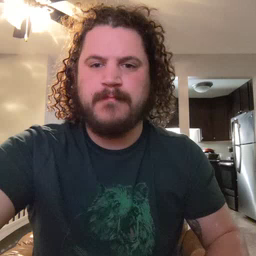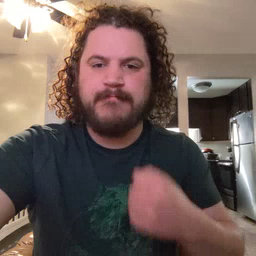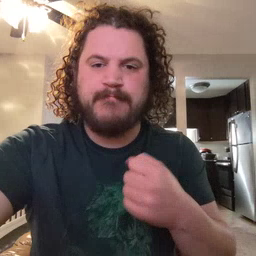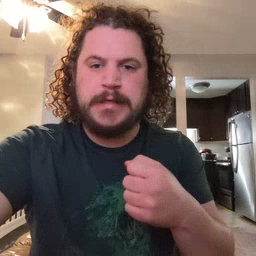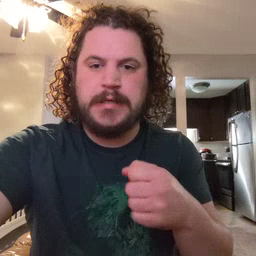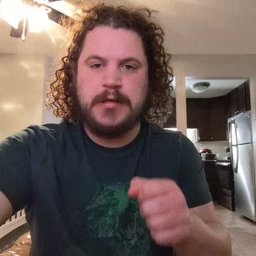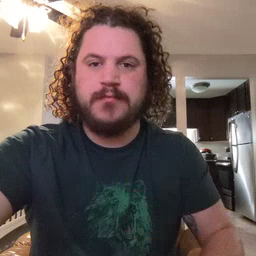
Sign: make